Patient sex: F
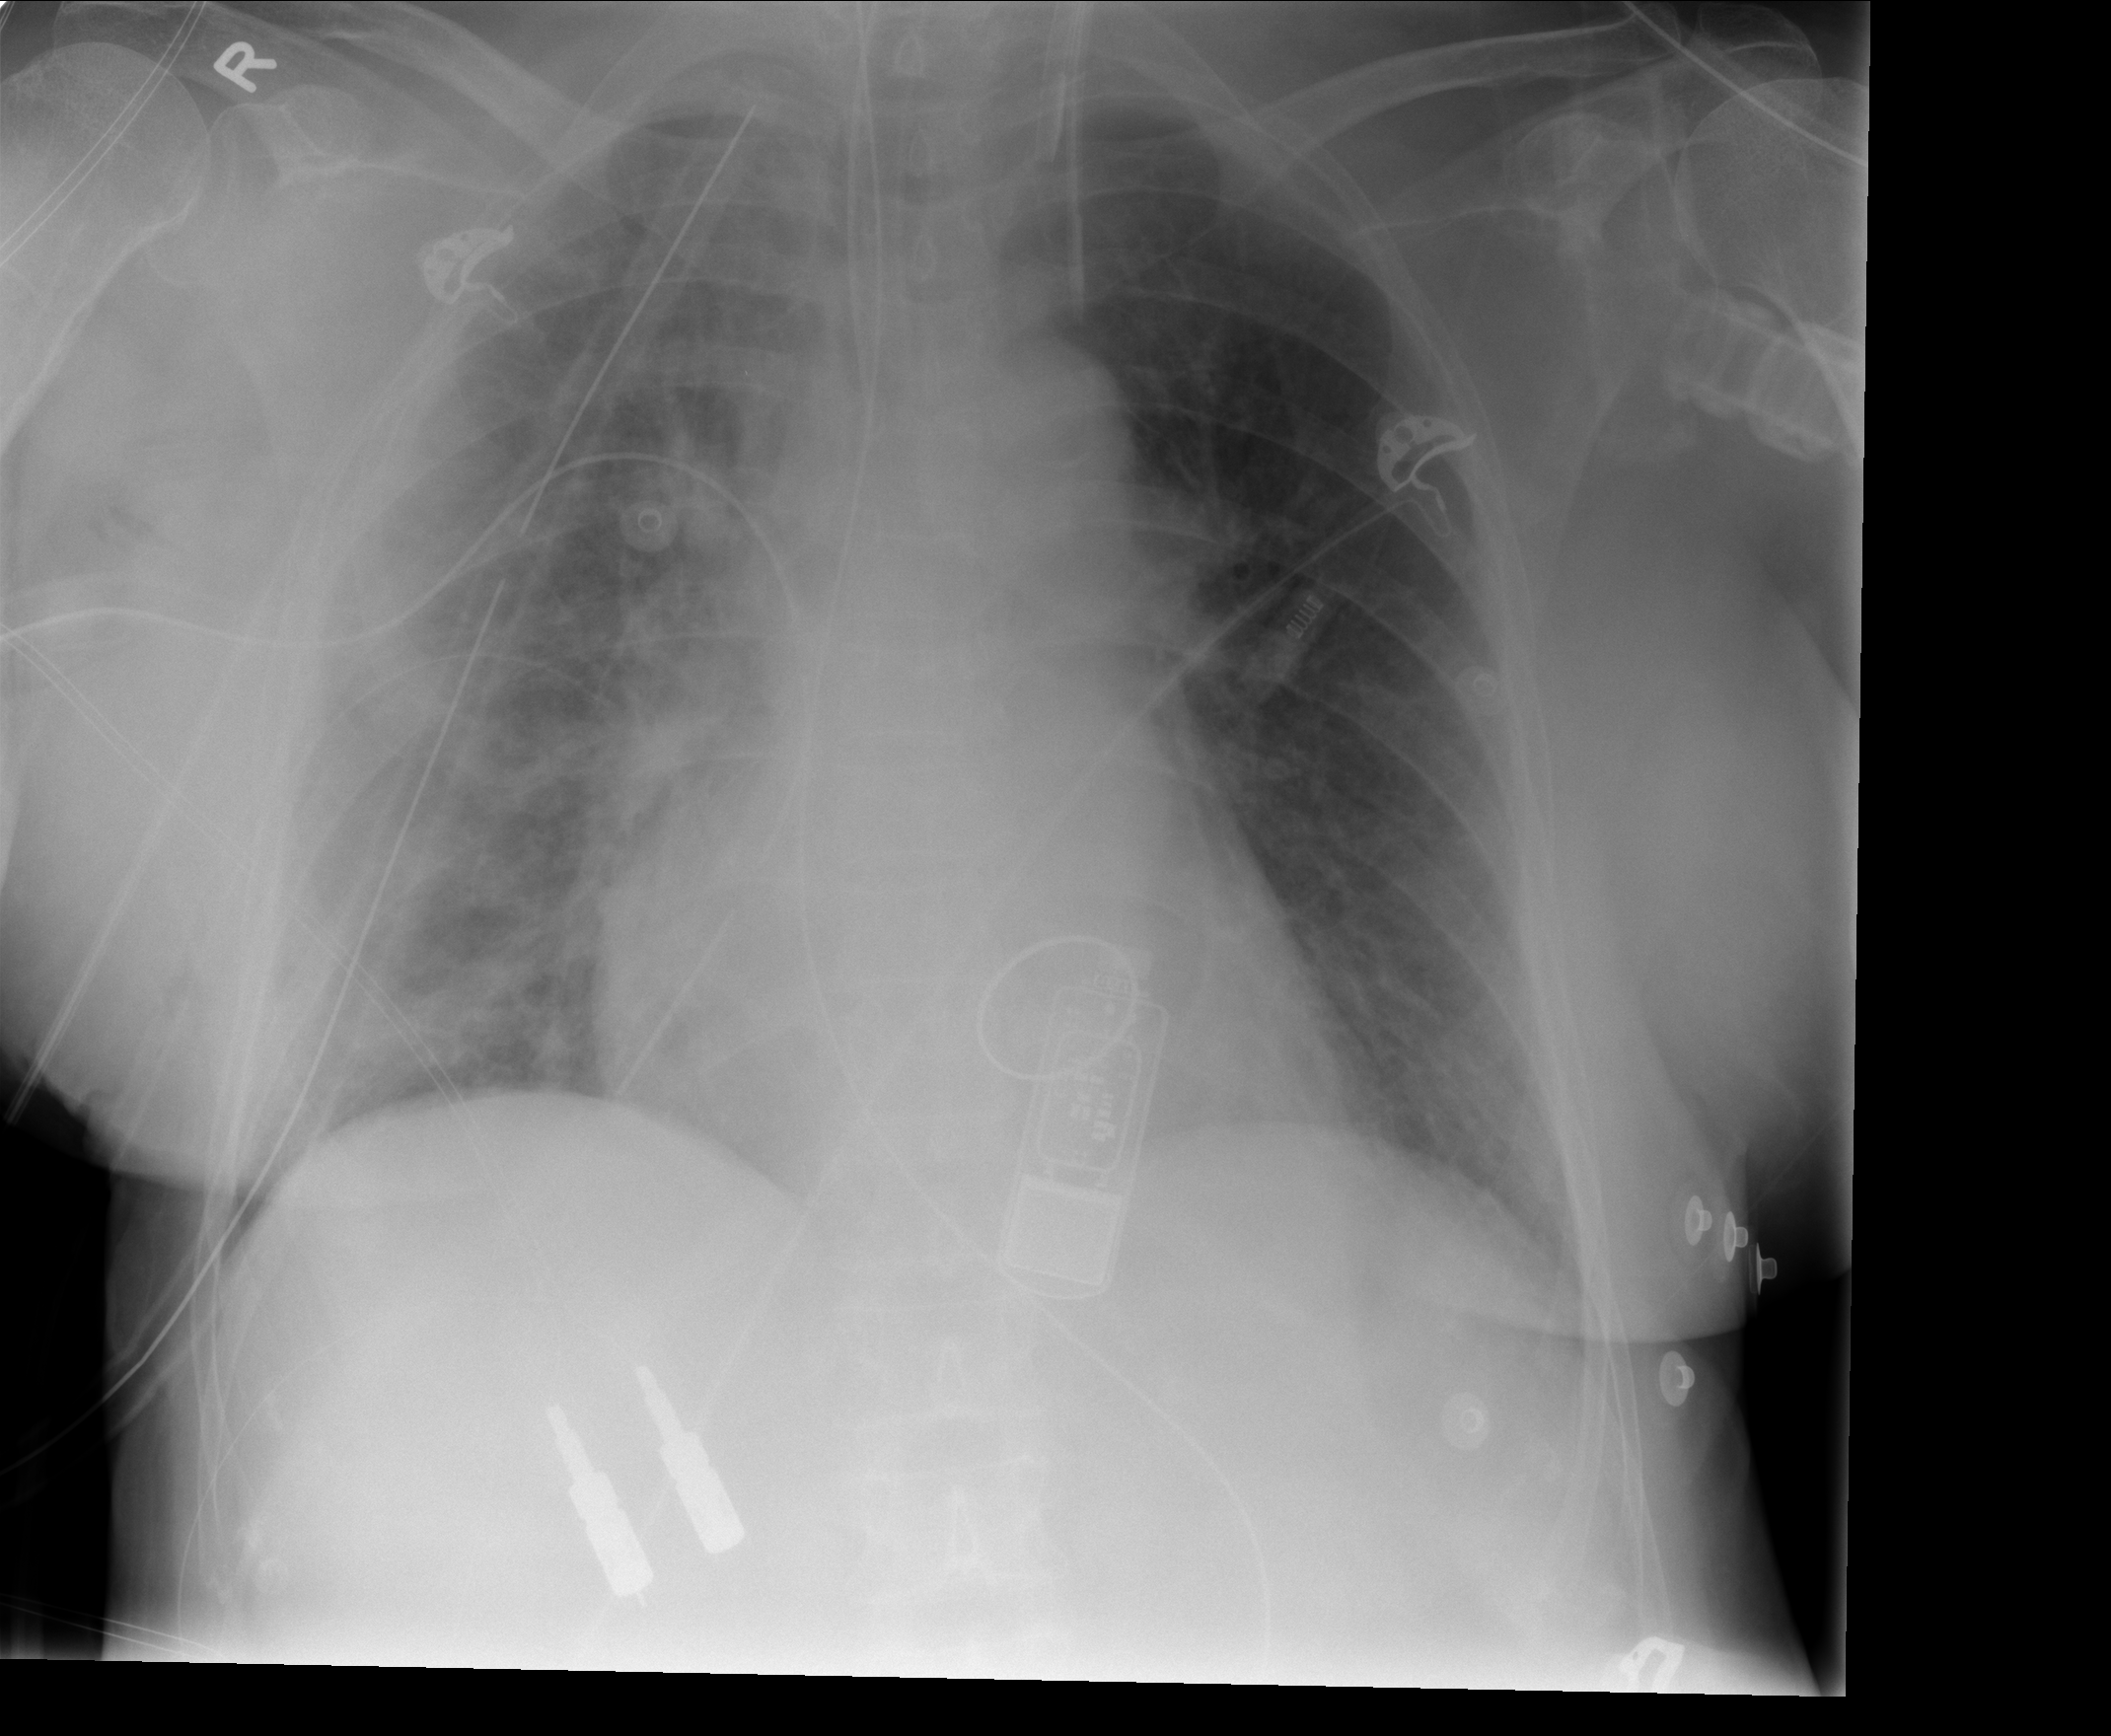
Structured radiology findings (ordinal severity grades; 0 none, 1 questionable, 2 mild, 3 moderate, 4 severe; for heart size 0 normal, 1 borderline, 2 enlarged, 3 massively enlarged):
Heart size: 0
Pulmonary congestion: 0
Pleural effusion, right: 0
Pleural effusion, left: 0
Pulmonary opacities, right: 2
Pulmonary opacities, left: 0
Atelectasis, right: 2
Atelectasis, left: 0